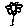
Label: flower